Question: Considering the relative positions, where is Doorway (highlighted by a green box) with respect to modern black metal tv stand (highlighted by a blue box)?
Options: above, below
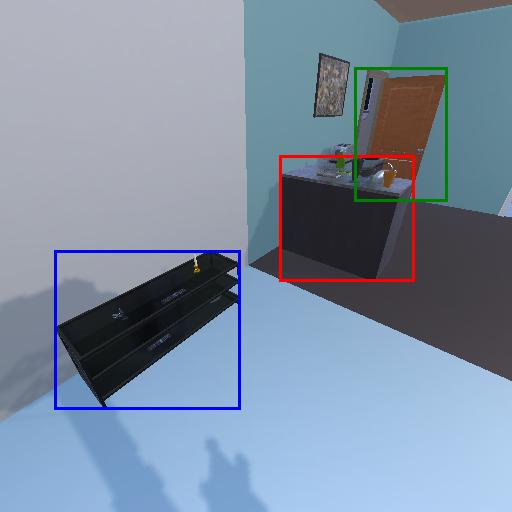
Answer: above